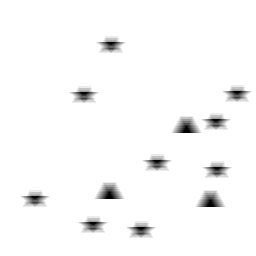
Squares: 0
Triangles: 3
Stars: 9
Total shapes: 12